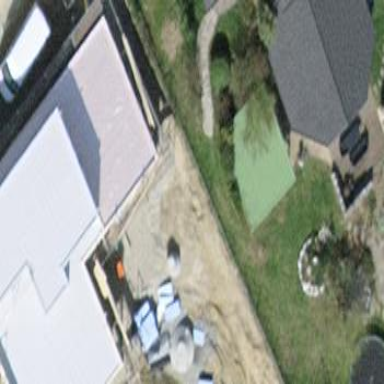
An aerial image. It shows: Detached building.